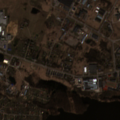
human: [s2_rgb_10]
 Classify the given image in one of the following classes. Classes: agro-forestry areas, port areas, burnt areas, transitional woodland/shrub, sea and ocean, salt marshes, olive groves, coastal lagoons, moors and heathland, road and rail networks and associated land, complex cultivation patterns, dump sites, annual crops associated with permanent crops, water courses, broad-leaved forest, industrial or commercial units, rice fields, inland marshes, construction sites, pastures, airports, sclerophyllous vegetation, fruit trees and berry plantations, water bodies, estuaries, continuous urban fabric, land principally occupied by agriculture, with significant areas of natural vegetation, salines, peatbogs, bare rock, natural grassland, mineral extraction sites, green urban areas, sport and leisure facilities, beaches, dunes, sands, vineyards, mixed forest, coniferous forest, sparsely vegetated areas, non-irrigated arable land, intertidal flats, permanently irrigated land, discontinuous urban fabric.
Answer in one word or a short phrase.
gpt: discontinuous urban fabric, industrial or commercial units, complex cultivation patterns, water bodies